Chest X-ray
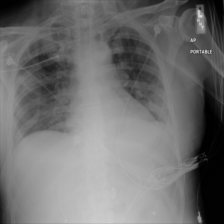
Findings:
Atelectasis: positive
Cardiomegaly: negative
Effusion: negative
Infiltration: positive
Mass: negative
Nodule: negative
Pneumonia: negative
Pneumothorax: negative
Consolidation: negative
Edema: negative
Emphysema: negative
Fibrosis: negative
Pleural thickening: negative
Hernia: negative